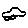
Label: car